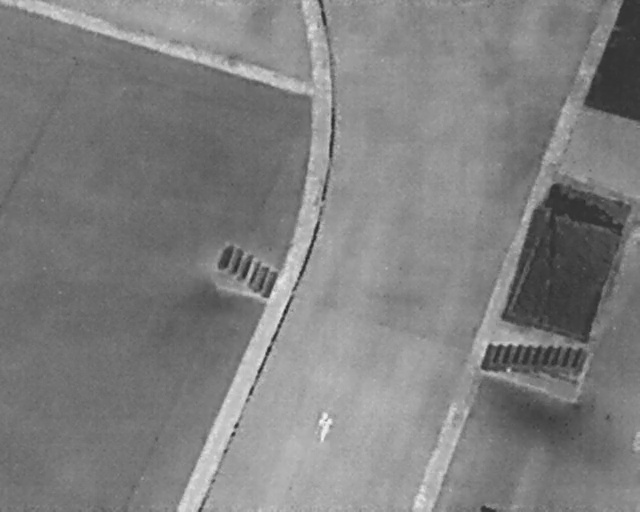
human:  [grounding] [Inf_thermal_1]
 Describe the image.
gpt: In the satellite image, there is  <ref>1 large person </ref> <box>[[48, 81, 53, 84, 4]]</box> located at bottom.